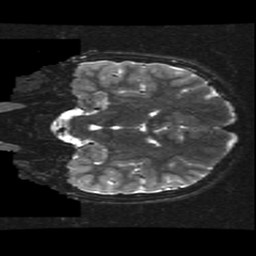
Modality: T2w
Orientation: coronal
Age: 10
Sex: male
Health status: ill
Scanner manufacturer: ge
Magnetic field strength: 3 T
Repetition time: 7.5 s
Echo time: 0.1015 s